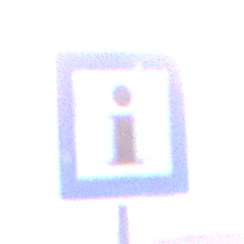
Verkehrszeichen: Informationsstelle
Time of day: SunriseSunset
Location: Outdoor (Nature)
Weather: Clear
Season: NotSpecified
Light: Natural